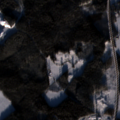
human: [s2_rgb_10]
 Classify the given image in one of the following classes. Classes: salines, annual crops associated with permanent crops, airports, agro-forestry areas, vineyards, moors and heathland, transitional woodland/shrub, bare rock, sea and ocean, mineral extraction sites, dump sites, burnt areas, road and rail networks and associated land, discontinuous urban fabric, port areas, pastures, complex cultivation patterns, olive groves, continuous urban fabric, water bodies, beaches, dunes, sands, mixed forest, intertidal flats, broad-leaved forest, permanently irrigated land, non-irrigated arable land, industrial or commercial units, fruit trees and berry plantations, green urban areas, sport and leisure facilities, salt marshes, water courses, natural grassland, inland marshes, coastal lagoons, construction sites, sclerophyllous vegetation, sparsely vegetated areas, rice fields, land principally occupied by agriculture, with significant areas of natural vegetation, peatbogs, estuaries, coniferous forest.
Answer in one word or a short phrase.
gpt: industrial or commercial units, non-irrigated arable land, coniferous forest, transitional woodland/shrub